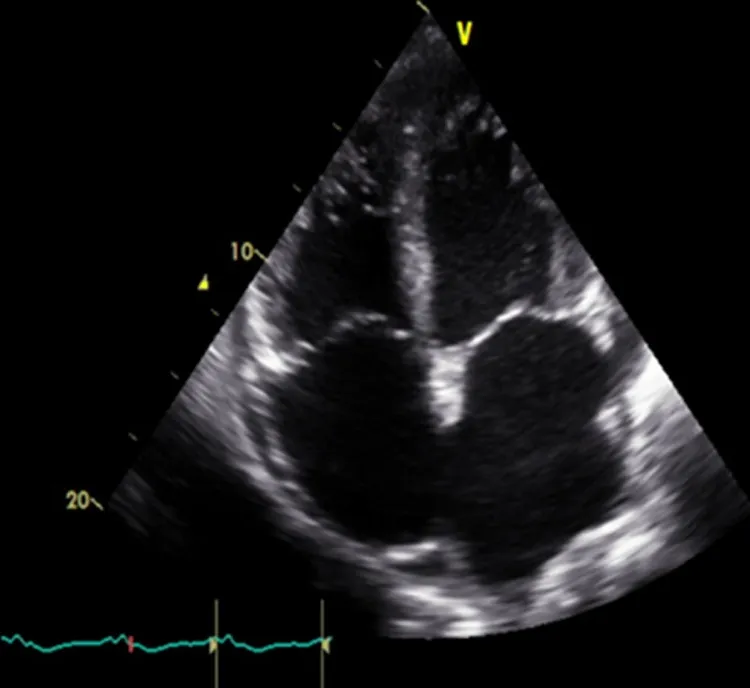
apical 4-chamber view, there is severe dilation of all the chambers and a small amount of pericardial effusion without tamponade physiology, and very subtle granular elements in LV chamber consistent with SEC.
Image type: radiology (ultrasound)